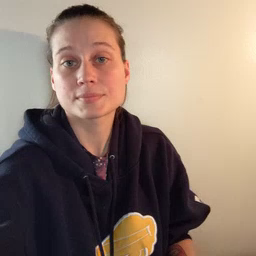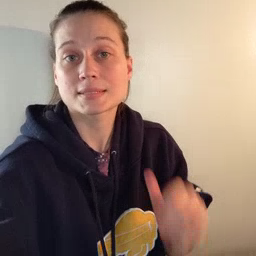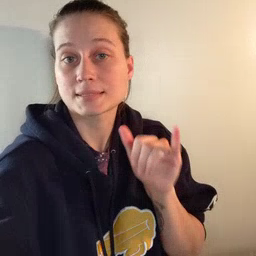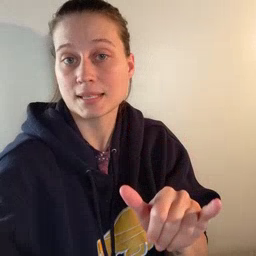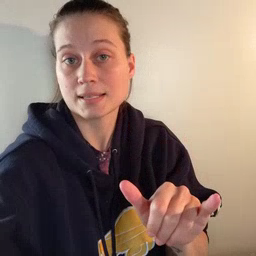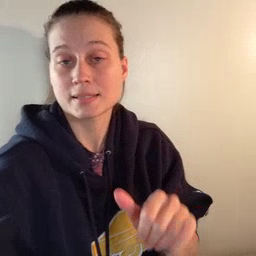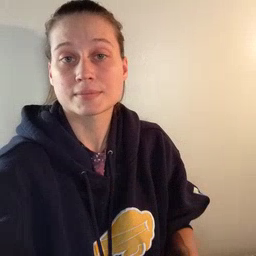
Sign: stay